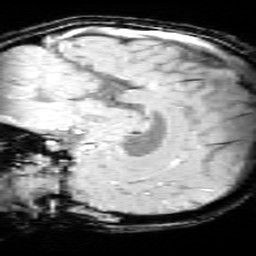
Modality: SWI
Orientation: sagittal
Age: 12
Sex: female
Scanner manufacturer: siemens
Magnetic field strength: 3 T
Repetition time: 0.027 s
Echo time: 0.02 s